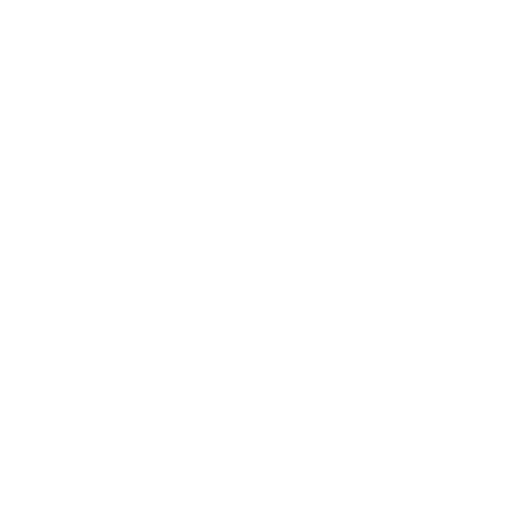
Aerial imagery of bar in Michigan named Middle Shoal containing only open water